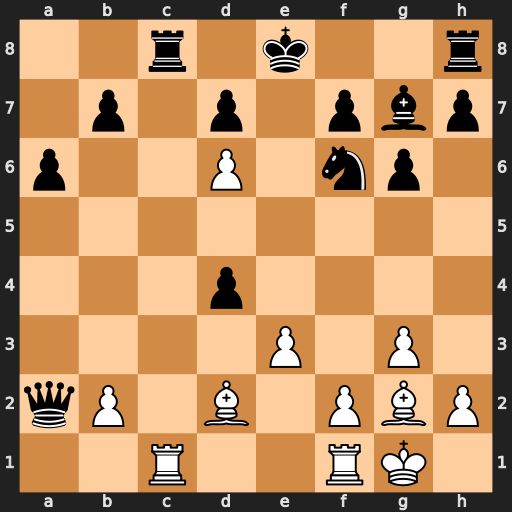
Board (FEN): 2r1k2r/1p1p1pbp/p2P1np1/8/3p4/4P1P1/qP1B1PBP/2R2RK1
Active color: w
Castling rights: k
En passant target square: -
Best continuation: Rxc8#